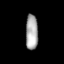
Tissue: lung
Cell type: Epithelial cells
Senescence score: 0.5901
Nuclear area (px): 420
Mean DAPI intensity: 170.876